Question: I've got two projects: a .Net 4.0 and an Asp.Net 4.0 (they are in the same solution). Now I'd like to include the console application (its .exe) in the web application, because I need to run it on the server when the user clicks on a certain button.
Now I would like to include it in a way that the console application will be updated whenever I recompile the solution, so it stays up to date.
So...
Ps. Referencing doesn't work:

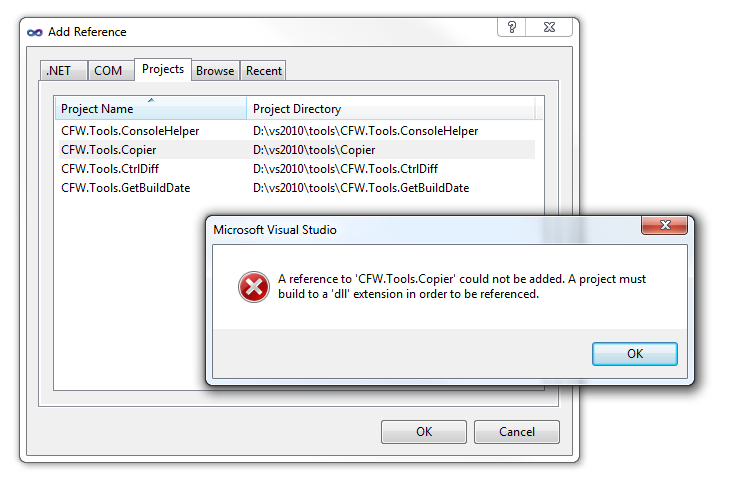
Answer: Have you tried just adding it as a "Project Reference" to the project? Right click on the website project, select "Add Reference..." and switch to the "Projects" tab.
A quick test here showed that by doing that the output of the console app project (the .exe) was copied to the /bin folder of the website when I built the solution.
You should then be able to use your standard deployment mechanisms to ensure that this is copied to the server at the same time as the other libraries.
---
Apologies, you're right, this doesn't work with a WebSite project, only with a .
In this case, you'll have to use a "Post Build" event on your console app to copy it to the website's folder.
Right click on the console app project in the Solution Explorer and select "Properties" or when you have a file from the project open use the "Project" menu.
Then on the "Build Events" tab, update the "Post-build event command line" to something like:
'''
xcopy "$(TargetDir)$(TargetFileName)" "c:\users\[UserName]\Documents\Visual Studio 2010\Websites\[ProjectName]\bin\" /D /S /I /Y
'''
If you want to include the PDB and config files as well then something like the following would be better:
'''
xcopy "$(TargetDir)$(TargetName).*" "c:\users\[UserName]\Documents\Visual Studio 2010\Websites\[ProjectName]\bin\" /D /S /I /Y
'''